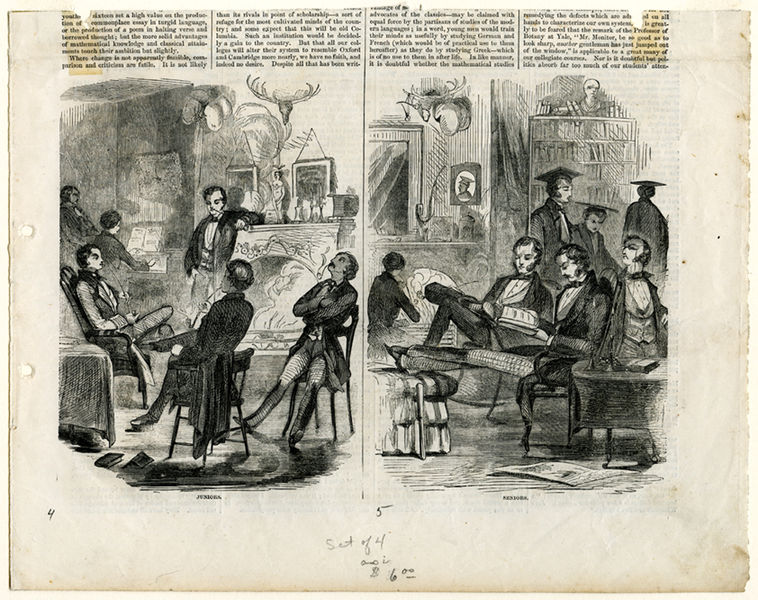
Titel: College Life in New England
Künstler: Winslow Homer
Standort: Amherst (Massachusetts, USA)
Institution: Mead Art Museum, Amherst College
Schlagwörter: chair, gathering, hat, men, people, white, women, bench, black, chairs, conversation, discussion, group, hair, lounge, old, room, salon, sit, sitting, social, table, talk, talking, mirror, picture, pictures, print, smoke, man, head, noble, suit, drawing, paper, black and white, coats, hats, illustration, monochrome, french, story, books, desk, jacket, paintings, writing, shelf, discuss, reading, newspaper, party, mantle, music, fireplace, history, ink, school, study, studying, engraving, england, boot, read, deer, fire, book, working, smoking, black white, academic, page, bar, comic, images, gentlemen, college, university, boys, text, library, scholar, words, sofa, image, club, tables, relax, furniture, pipe, caps, colonial, hunting, politics, piano, moos, hunt, science, living room, lawyer, t, moose, antlers, pub, card, magazine, scratching, 1800's, highlight, lodge, article, tails, stove, students, scholars, bookcase, sitting room, working adults, sitting area, graduation, education, inking, set of 4, academics, inked, multiple people, degree, black nad white, black and whie, phd, mortarboard, deerhead, lbrary, dorm, get together, libery